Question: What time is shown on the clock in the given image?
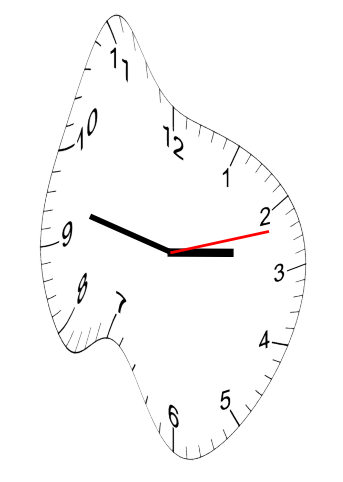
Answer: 02:47:12